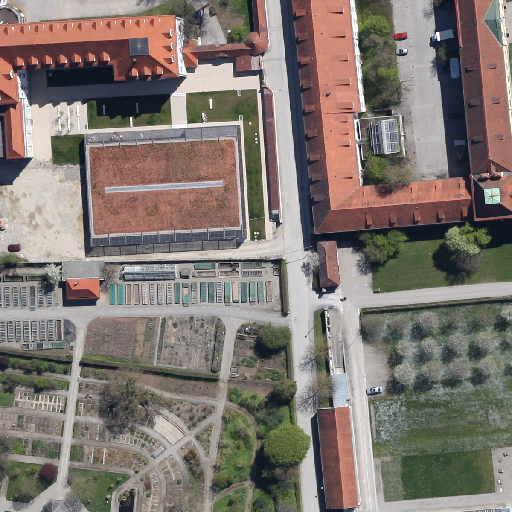
Referring expression: road